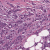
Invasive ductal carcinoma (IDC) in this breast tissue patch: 1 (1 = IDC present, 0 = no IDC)